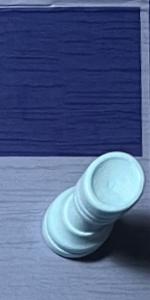
Label: Rook_White